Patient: sex F, age 27
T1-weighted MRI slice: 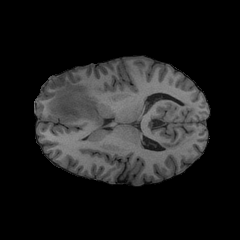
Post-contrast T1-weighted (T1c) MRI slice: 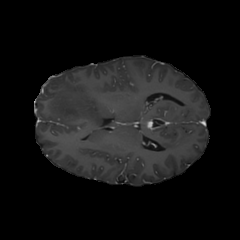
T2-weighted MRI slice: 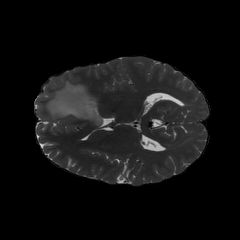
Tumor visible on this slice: yes
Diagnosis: Astrocytoma, IDH-mutant
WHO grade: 4